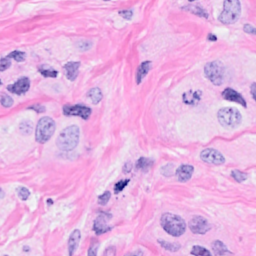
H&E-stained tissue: Breast